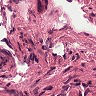
Metastatic tissue present: no